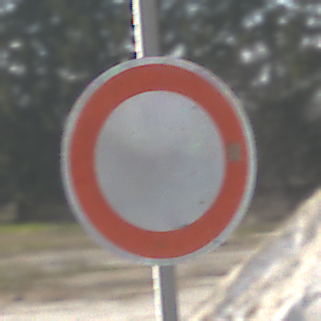
Verkehrszeichen: VerbotFahrzeugeAllerArt
Umgebung: Outdoor, Suburban
Tageszeit: Midday
Wetter: PartlyCloudy
Licht: Natural
Jahreszeit: NotSpecified
Kontrast: HighContrast